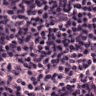
Metastatic tissue present: no